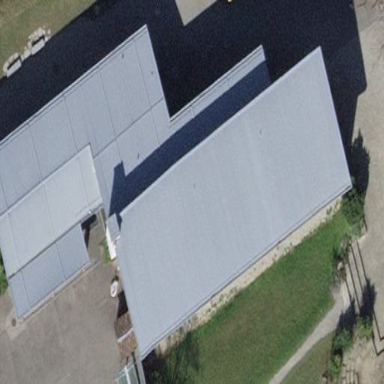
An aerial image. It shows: School building.